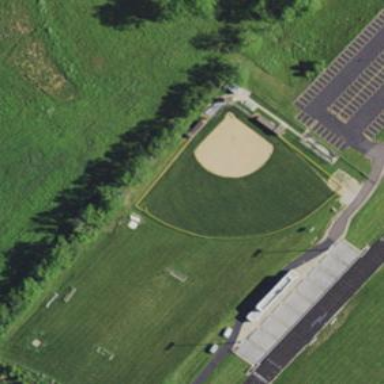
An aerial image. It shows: Baseball pitch for leisure land.